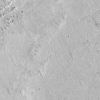
Atmospheric dust classification: not_dusty